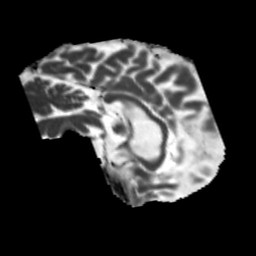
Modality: MD
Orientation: sagittal
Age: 56
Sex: male
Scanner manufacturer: siemens
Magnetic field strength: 3 T
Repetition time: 5.25 s
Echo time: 0.08 s